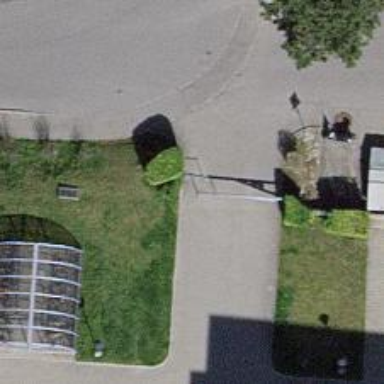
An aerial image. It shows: Cycle barrier.